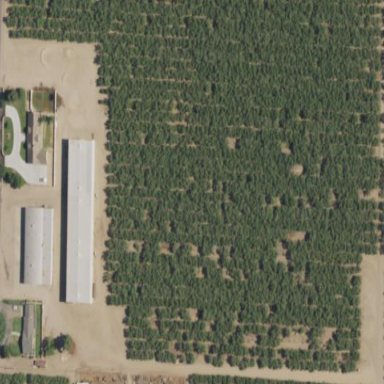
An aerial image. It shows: Orchard filled with almond trees.